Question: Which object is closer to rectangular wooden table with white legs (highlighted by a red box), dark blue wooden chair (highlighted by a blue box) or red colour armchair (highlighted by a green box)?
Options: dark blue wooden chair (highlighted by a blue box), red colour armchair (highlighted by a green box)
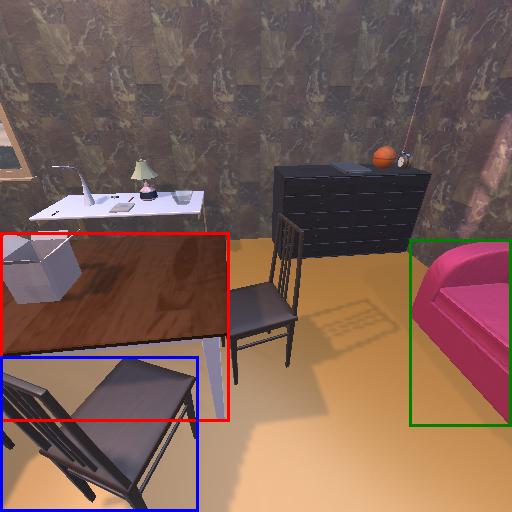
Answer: dark blue wooden chair (highlighted by a blue box)